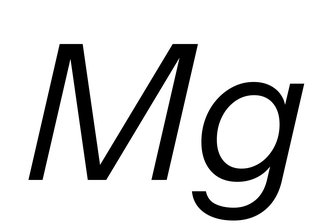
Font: InstrumentSans-Italic_Italic